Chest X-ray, AP view. Patient: 37 years old, sex M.
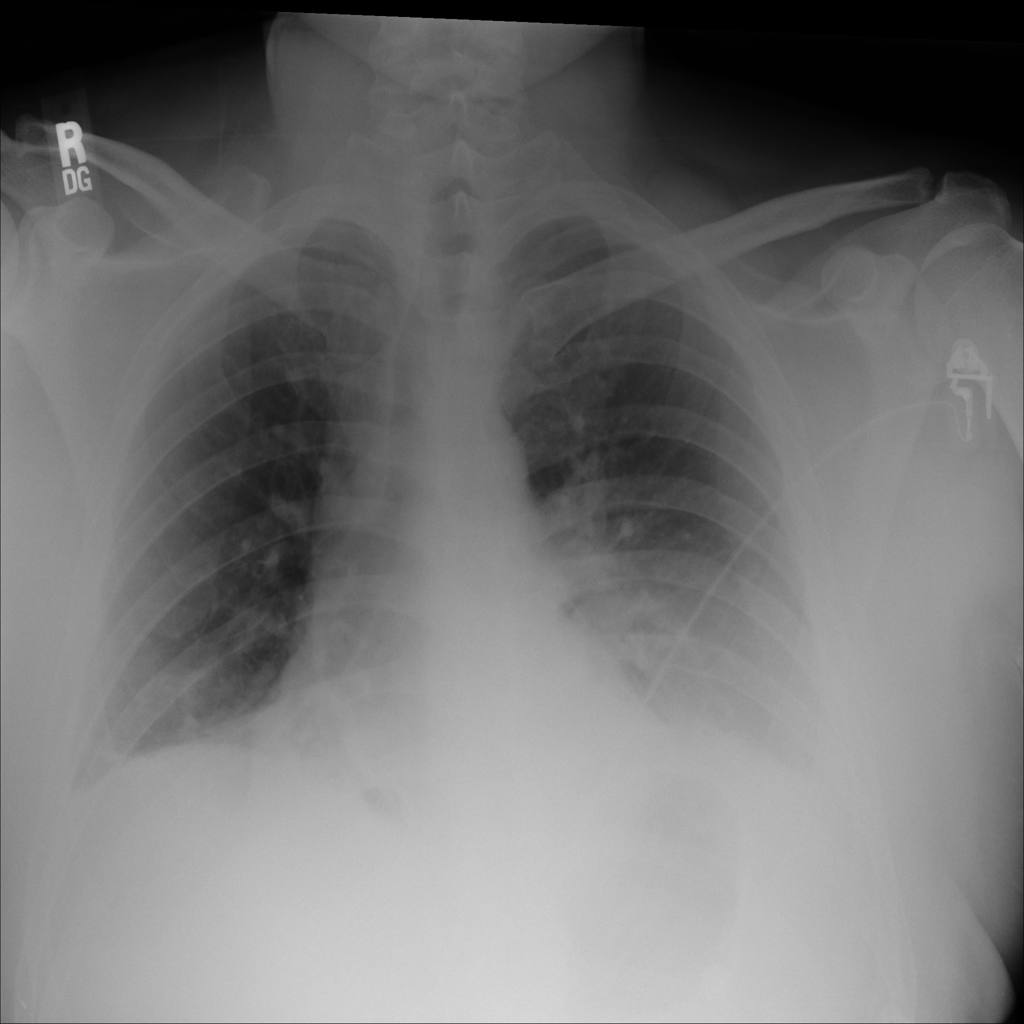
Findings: Consolidation